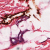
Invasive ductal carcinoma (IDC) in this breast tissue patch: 0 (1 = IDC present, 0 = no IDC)